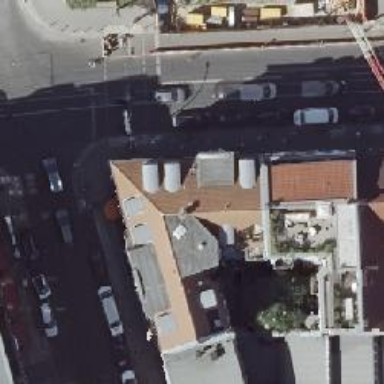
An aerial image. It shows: Greengrocer shop.